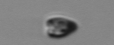
Label: Pyramimonas